Question: I think I'm missing something trivial here. I derived simple control directly from 'Control'. I'm overriding 'OnPaint' and painting the rectangle ('e.Graphics.DrawRectangle')and a text inside it ('e.Graphics.DrawString'). I did not override any other members.
It paints itself well when the control is resized to the smaller size, but when it gets resized to the larger size, new area is not repainted properly. As soon as I resize it to the smaller size again, even if by one pixel, everything repaints correctly.
'OnPaint' gets called properly (with appropriate 'PaintEventArgs.ClipRectangle' set correctly to new area), but the new area is not painted (artifacts appear) anyway.
What am I missing?
Code:
'''
protected override void OnPaint(PaintEventArgs e)
{
// Adjust control's height based on current width, to fit current text:
base.Height = _GetFittingHeight(e.Graphics, base.Width);
// Draw frame (if available):
if (FrameThickness != 0)
{
e.Graphics.DrawRectangle(new Pen(FrameColor, FrameThickness),
FrameThickness / 2, FrameThickness / 2, base.Width - FrameThickness, base.Height - FrameThickness);
}
// Draw string:
e.Graphics.DrawString(base.Text, base.Font, new SolidBrush(base.ForeColor), new RectangleF(0, 0, base.Width, base.Height));
}
private int _GetFittingHeight(Graphics graphics, int width)
{
return (int)Math.Ceiling(graphics.MeasureString(base.Text, base.Font, width).Height);
}
'''

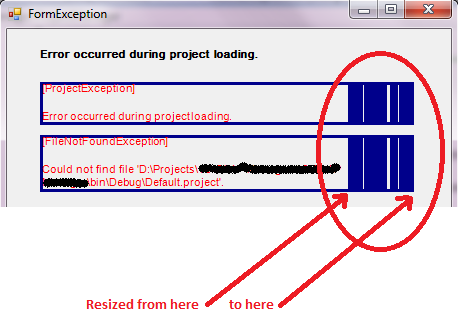
Answer: Try adding this in your constructor:
'''
public MyControl() {
this.ResizeRedraw = true;
this.DoubleBuffered = true;
}
'''
and in your paint event, clear the previous drawing:
'''
protected override void OnPaint(PaintEventArgs e) {
e.Graphics.Clear(SystemColors.Control);
// yada-yada-yada
}
'''